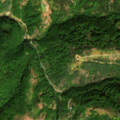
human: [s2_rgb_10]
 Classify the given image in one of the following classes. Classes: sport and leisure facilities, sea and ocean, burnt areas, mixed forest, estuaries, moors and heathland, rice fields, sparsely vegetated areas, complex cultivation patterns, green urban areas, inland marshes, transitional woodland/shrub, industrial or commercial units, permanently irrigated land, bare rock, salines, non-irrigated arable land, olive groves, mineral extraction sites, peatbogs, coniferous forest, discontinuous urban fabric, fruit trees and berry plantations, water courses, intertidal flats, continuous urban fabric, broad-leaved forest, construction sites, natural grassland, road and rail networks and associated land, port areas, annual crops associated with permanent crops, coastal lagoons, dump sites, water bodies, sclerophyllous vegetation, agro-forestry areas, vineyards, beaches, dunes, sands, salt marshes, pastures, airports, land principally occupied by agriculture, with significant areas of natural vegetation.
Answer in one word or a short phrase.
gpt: broad-leaved forest, natural grassland, transitional woodland/shrub